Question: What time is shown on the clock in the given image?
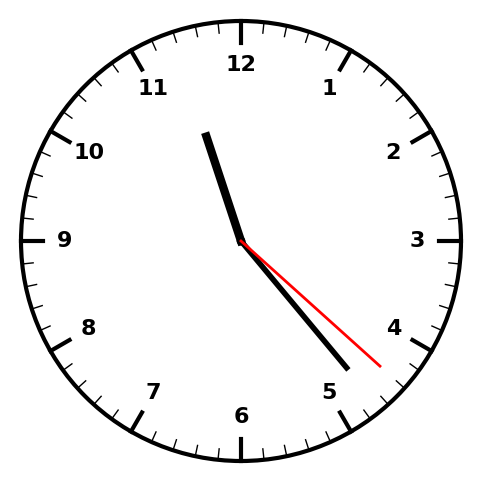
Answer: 11:23:22